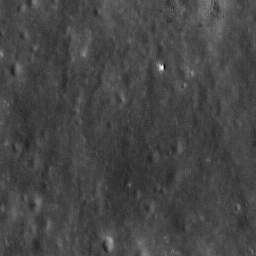
Host type: background_regolith
Lunar coordinates: latitude nan, longitude nan